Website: bh-photo
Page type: billing-address
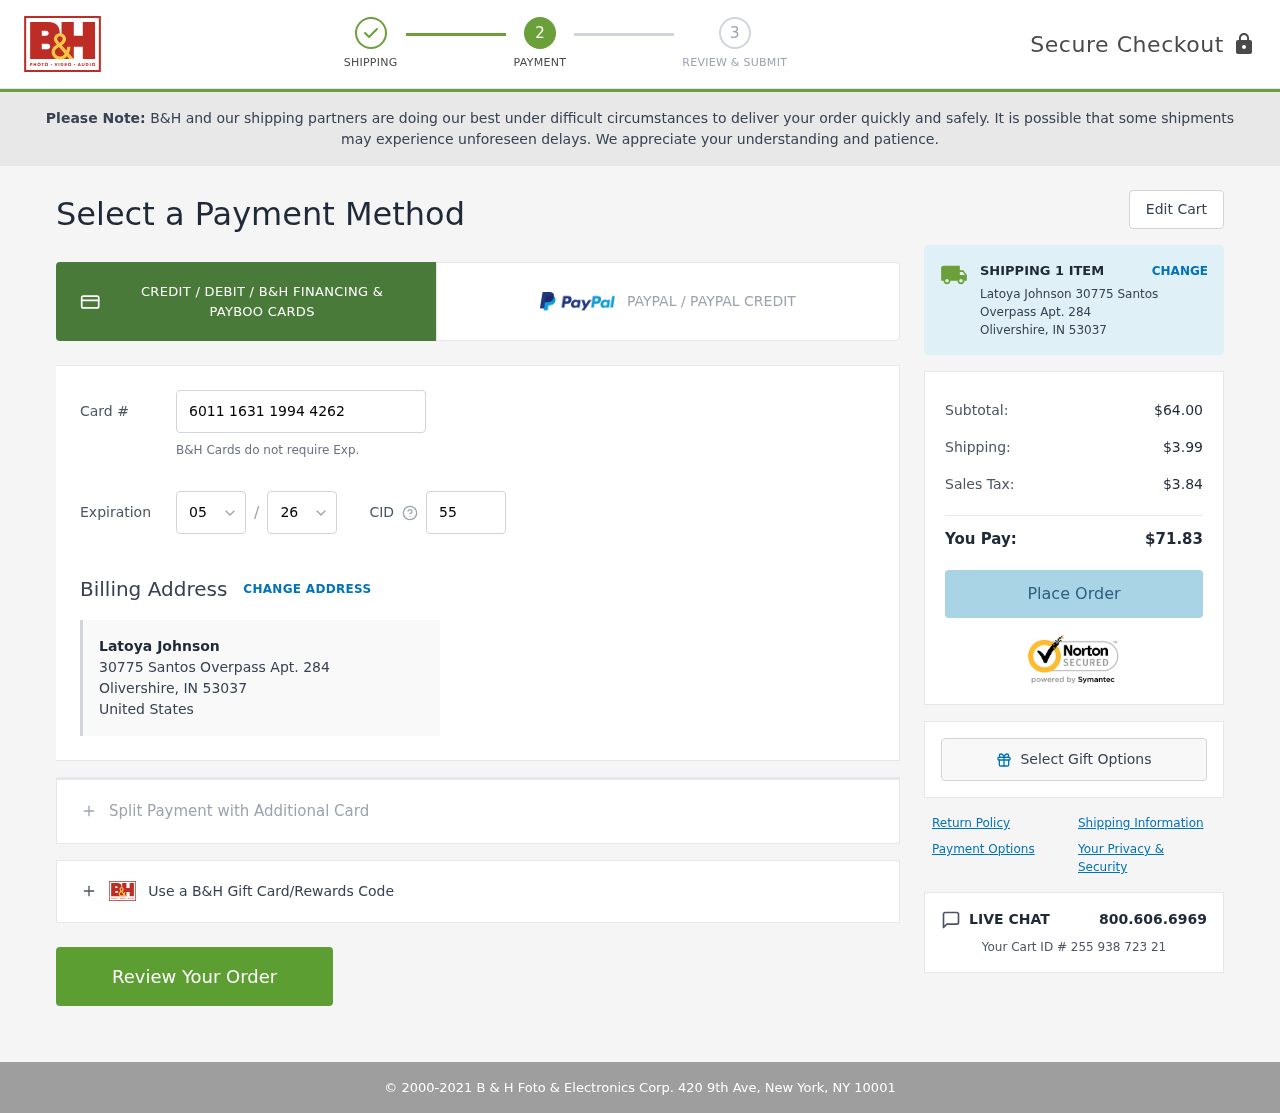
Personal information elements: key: PII_CARD_CVV
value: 551
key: PII_CARD_EXPIRY_MONTH
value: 05
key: PII_CARD_EXPIRY_YEAR
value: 26
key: PII_CARD_NUMBER
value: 6011 1631 1994 4262
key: PII_CITY
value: Olivershire
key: PII_COUNTRY
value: United States
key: PII_FULLNAME
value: Latoya Johnson
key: PII_POSTCODE
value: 53037
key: PII_STATE_ABBR
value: IN
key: PII_STREET
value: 30775 Santos Overpass Apt. 284
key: PII_FULLNAME2
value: Latoya Johnson
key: PII_CITY_STATE
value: Olivershire, IN
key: PII_POSTCODE_FULL
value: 53037
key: PII_POSTCODE_NUMERIC
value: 53037
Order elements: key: ORDER_NUM_ITEMS
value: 1
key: ORDER_SUBTOTAL
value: $64.00
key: ORDER_SHIPPING_COST
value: $3.99
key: ORDER_TAX
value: $3.84
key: ORDER_TOTAL
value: $71.83
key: ORDER_ID
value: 255 938 723 21